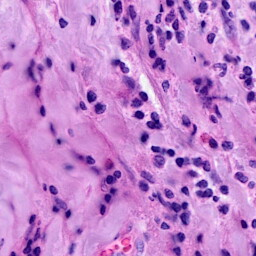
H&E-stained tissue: Breast